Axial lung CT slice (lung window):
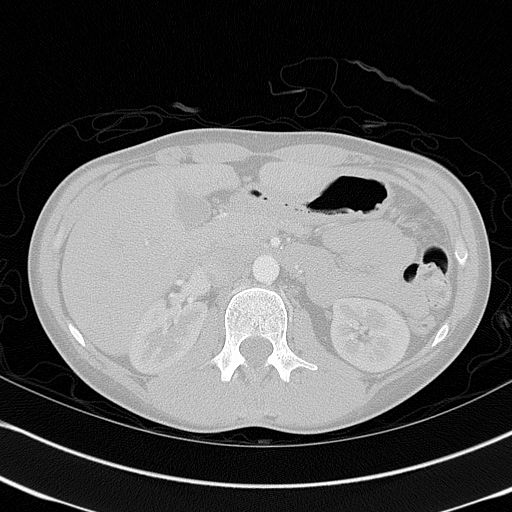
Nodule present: no